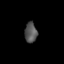
Tissue: lung
Cell type: Epithelial cells
Senescence score: 0.2336
Nuclear area (px): 251
Mean DAPI intensity: 82.347